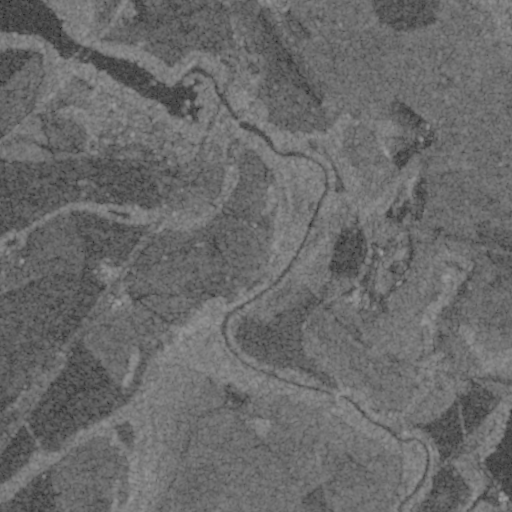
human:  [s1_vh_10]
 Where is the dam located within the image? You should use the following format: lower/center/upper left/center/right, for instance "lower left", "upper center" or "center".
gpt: The dam is located in the lower right of the image.
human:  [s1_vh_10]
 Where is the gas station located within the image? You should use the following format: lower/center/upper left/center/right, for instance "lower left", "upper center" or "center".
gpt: The gas station is located in the center left of the image.
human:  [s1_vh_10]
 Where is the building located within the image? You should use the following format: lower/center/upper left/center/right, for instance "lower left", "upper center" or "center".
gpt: There is no building in the image.

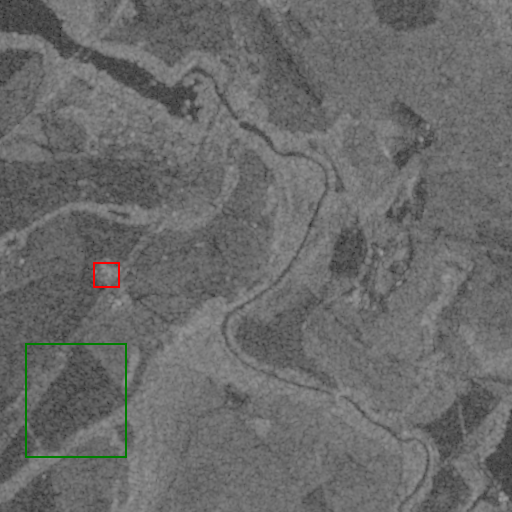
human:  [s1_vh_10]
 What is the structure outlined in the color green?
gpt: The structure outlined in green is a crop field.
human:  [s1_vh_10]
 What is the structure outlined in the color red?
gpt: The structure outlined in red is a power substation.
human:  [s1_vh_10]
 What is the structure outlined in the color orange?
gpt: There is no orange outline.